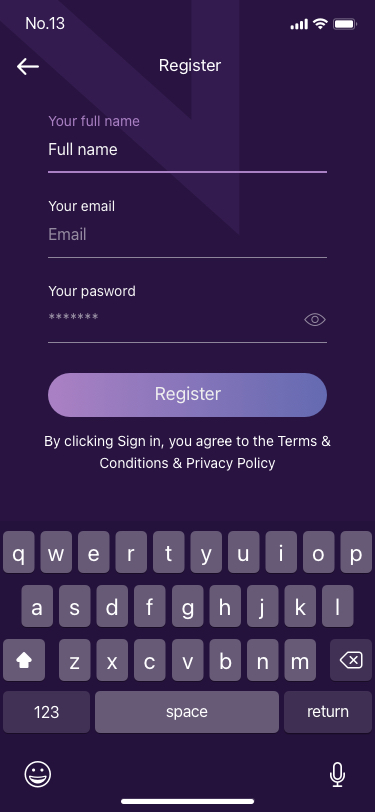
Text in this UI design:
By clicking Sign in, you agree to the Terms & Conditions & Privacy Policy